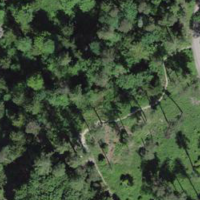
EUNIS habitat code: 44
Species observed at this site:
Taxus baccata
Tussilago farfara